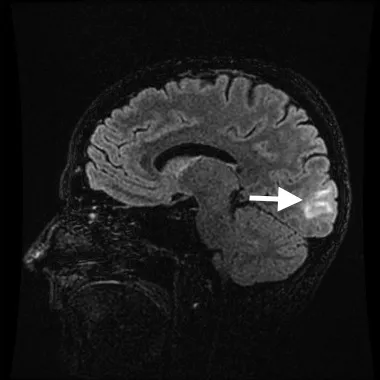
T2 weighted magnetic resonance imaging of Patient 1, showing hyperintensity within the occipital lobe.
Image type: radiology (mri)